Group 1:
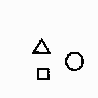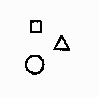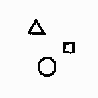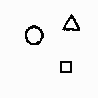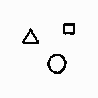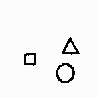
Group 2:
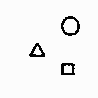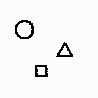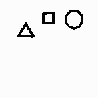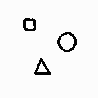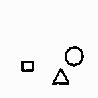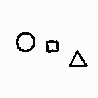
Rule separating the two groups: Triangle above circle vs. circle above triangle.
Concepts: above_below, fewer, greater, greater than, less, less than, lesser, more, quantity_comparison, triangle
Author: Mikhail M. Bongard
Reference: M. M. Bongard, Pattern Recognition, Spartan Books, 1970, p. 226.